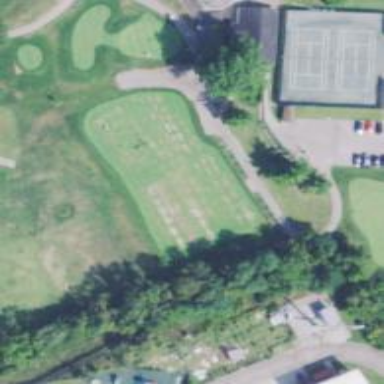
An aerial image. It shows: Path used for both walking and golf.